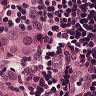
Metastatic tissue present: yes